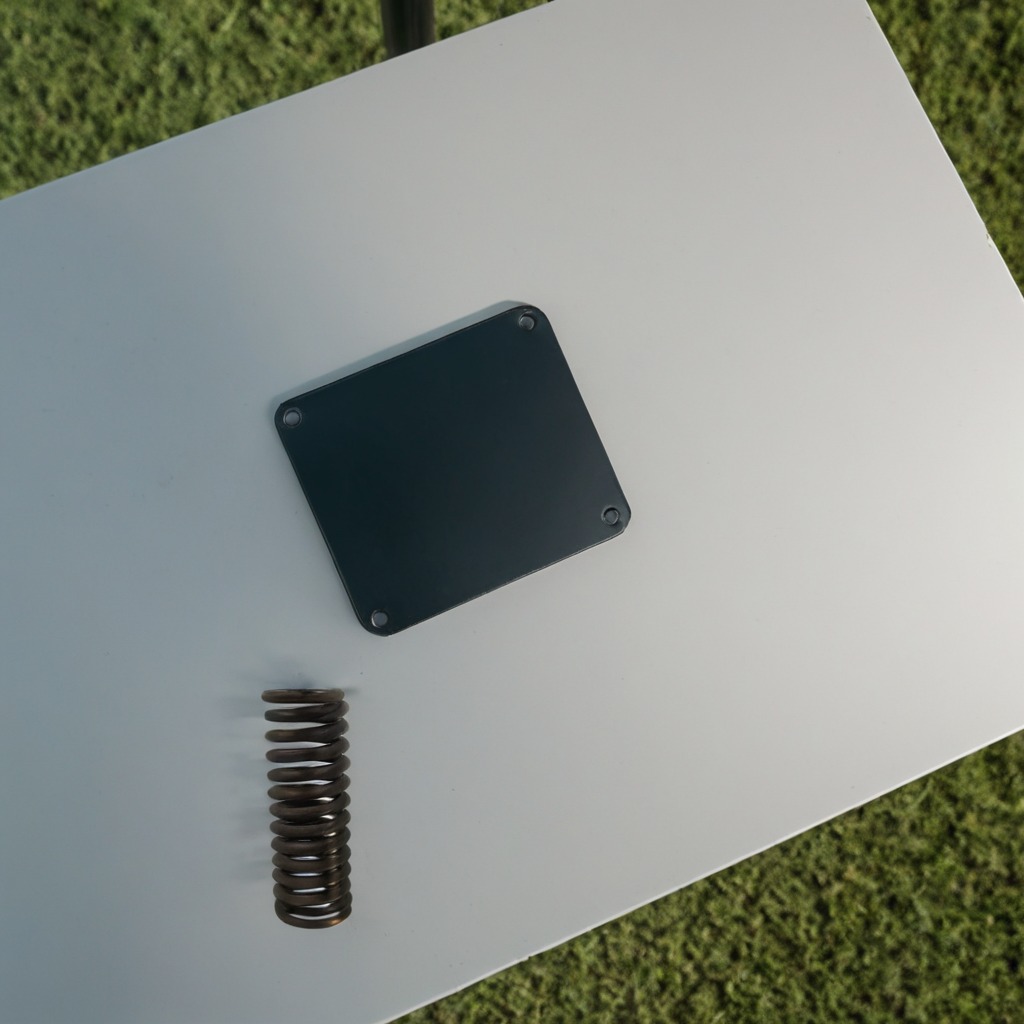
A coiled metal spring lies on the table.